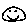
Label: smiley face